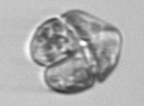
Label: Karenia